Question: Here's my situation: I've got a UISearchBar and a UITableView in a Navigation Controller. When the user taps in the search bar, the keyboard pops so the user can type a search string, as shown here:

But the keyboard obscures the list, and so I want to make it so that if the user taps the table, the keyboard goes away, and I'm having a surprising amount of difficulty.
1. If I use a TapGestureRecognizer, I can tell if the user taps anywhere, but then when they tap on the table, the normal table events don't work.
2. I tried something else (can't remember what now), and I got the event if the user taps the table, but not tap and drag, which is common, and so that's not quite enough.
What I want is something like a TouchDownInside event on the table itself, so I can dismiss the keyboard when the table gets user input of any kind, but this doesn't seem to exist. What's the best way to do this?
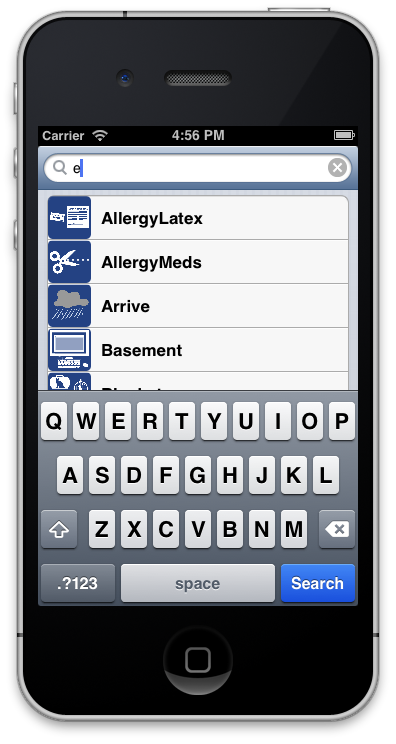
Answer: An easy solution would be to catch when the UITableView is scrolling, as the UITableView extends the UIScrollView you can look for the scrollViewDidScroll: and make the search bar resign the first responder to make the keyboard go away, same can be done with scrollViewWillBeginDragging: method
'''
- (void)scrollViewDidScroll:(UIScrollView *)scrollView {
[searchBar resignFirstResponder];
}
'''
Implement this on you UITableViewDelegate as it behaves as the delegate of your UITableView
More information at
<URL>